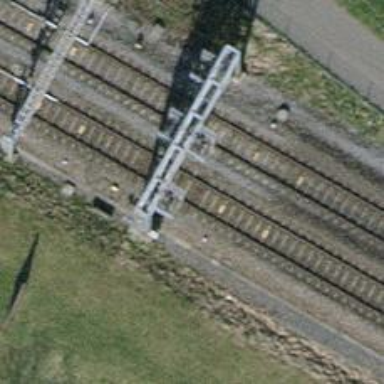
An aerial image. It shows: Railway signal.